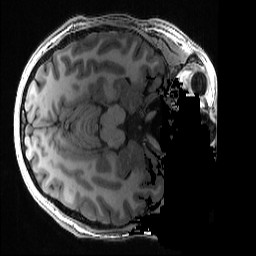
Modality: T1w
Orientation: axial
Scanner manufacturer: ge
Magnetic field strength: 3 T
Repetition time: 0.008164 s
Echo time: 0.003184 s